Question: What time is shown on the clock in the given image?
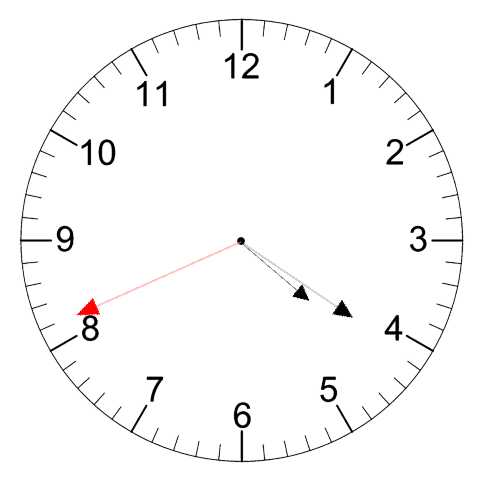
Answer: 04:20:41